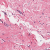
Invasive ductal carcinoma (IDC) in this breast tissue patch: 0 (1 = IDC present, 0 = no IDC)